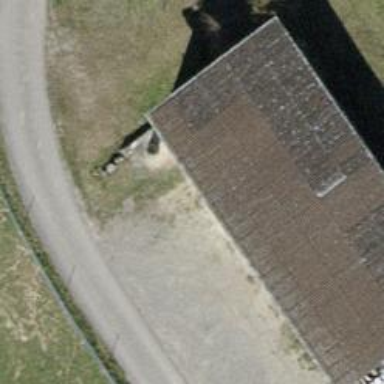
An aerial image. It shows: Brown bench.